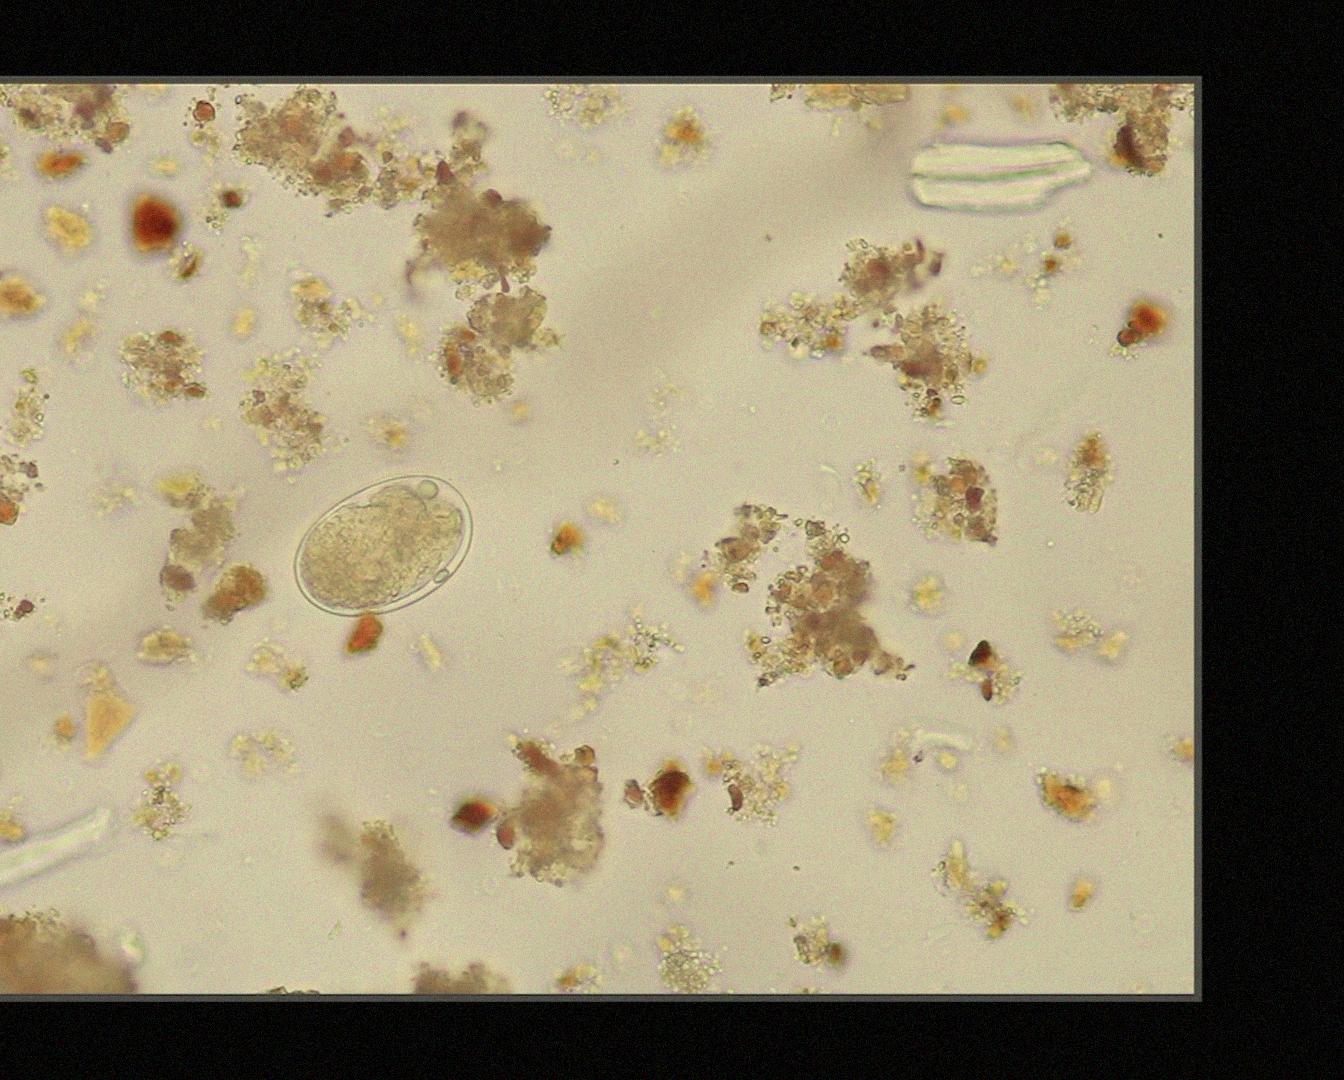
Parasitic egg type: Hookworm egg